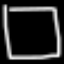
Label: square